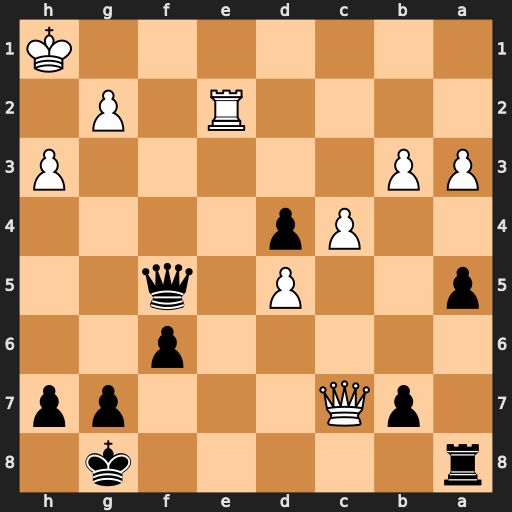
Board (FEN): r5k1/1pQ3pp/5p2/p2P1q2/2Pp4/PP5P/4R1P1/7K
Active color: b
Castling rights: -
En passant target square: -
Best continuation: Qf1+ Kh2 Qxe2